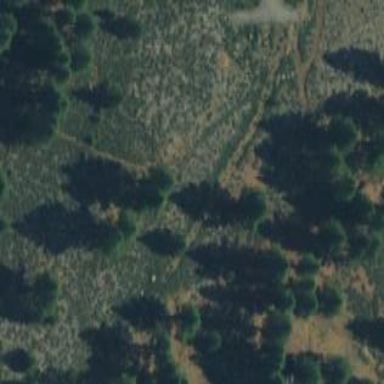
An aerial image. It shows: Evergreen woodland with needle-leaved trees.